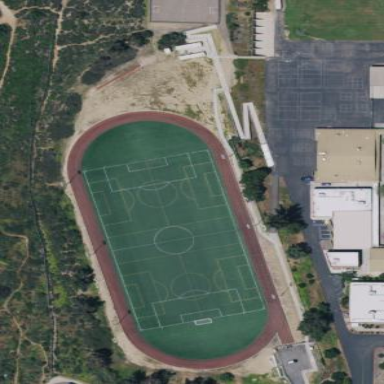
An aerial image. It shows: Soccer pitch for outdoor sports and leisure activities.